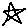
Label: star